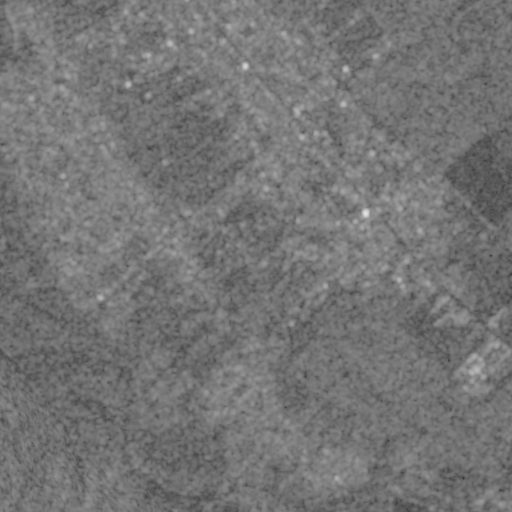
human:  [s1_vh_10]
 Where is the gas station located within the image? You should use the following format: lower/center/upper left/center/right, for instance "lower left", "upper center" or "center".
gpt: The gas station is located in the center right of the image.
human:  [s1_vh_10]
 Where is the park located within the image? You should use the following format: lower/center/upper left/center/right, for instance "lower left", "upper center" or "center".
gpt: The park is located in the upper of the image.
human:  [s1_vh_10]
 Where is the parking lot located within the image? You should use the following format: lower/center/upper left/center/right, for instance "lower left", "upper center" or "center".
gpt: The parking lot is located in the upper center of the image.
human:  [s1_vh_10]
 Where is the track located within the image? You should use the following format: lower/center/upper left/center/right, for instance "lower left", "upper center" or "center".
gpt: There is no track in the image.

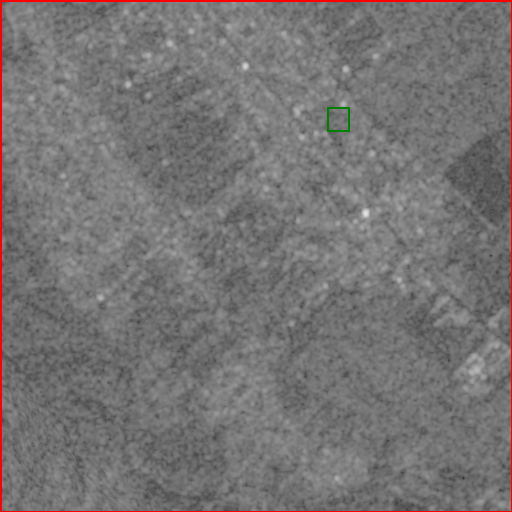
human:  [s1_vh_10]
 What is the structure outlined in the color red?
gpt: The structure outlined in red is a crop field.
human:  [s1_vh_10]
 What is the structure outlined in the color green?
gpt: The structure outlined in green is a park.
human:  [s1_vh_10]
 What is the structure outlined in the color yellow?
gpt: There is no yellow outline.